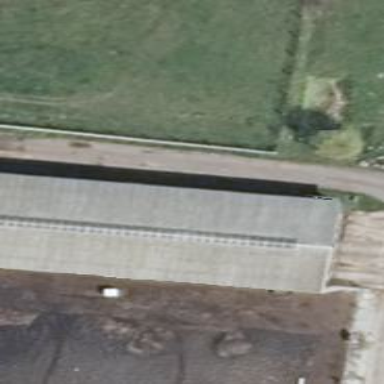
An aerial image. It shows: Farm auxiliary building with gabled roof. The roof is light gray in color and oriented along the structure.